Interaction volume radius: 5 \u00c5
Interaction volume height: 15 \u00c5
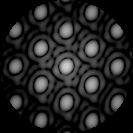
Disorder parameter: 0.0869